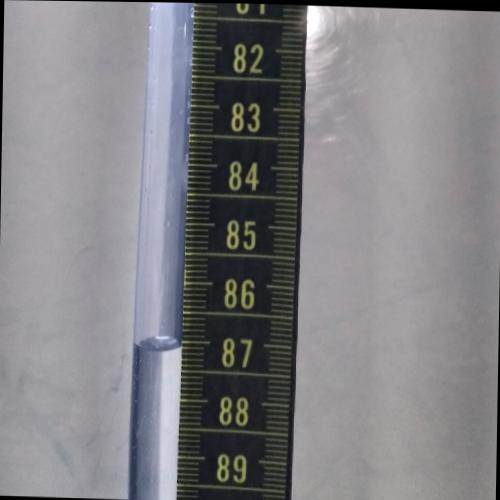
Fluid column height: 87.1 cm